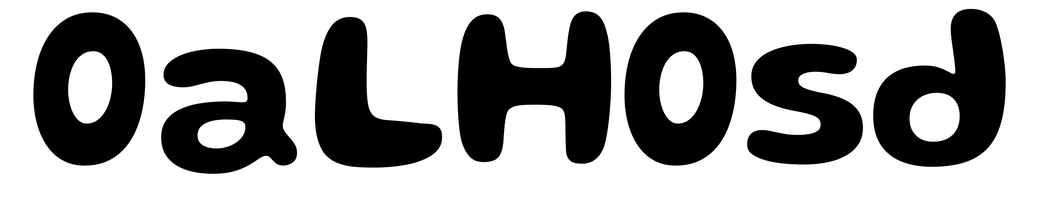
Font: Gluten_SemiBold